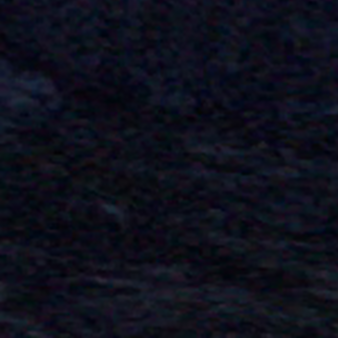
Label: other